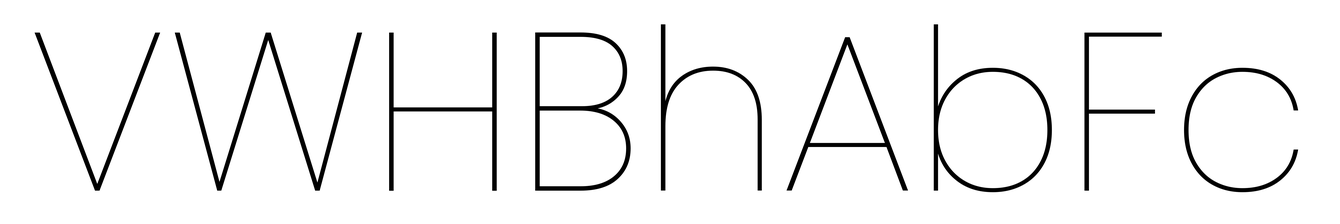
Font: Poppins-Thin